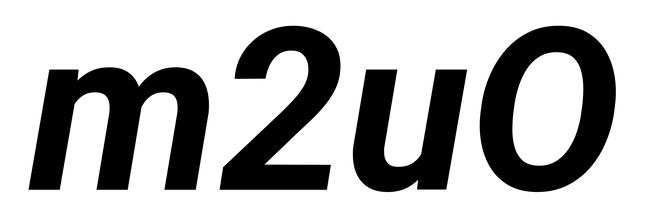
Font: Roboto-Italic_Bold_Italic